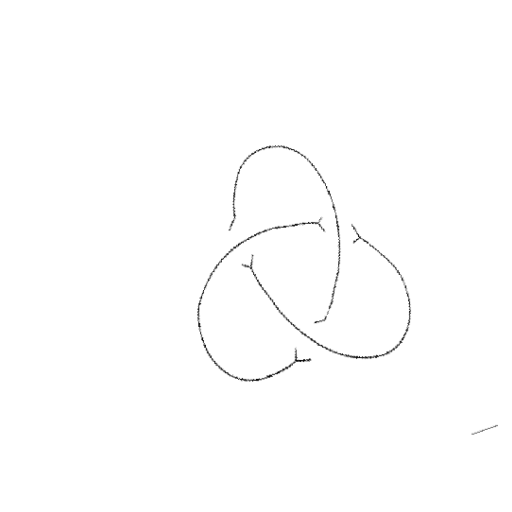
Crossing number: 3